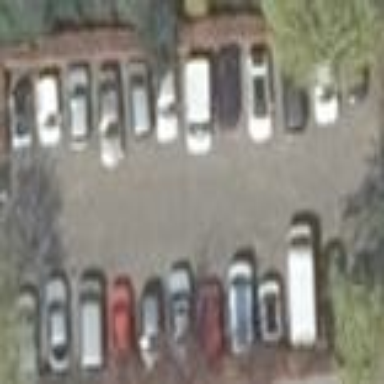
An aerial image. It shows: Parking area with concrete plates as the surface.